Aerial crown-view tile of a tropical tree (Barro Colorado Island, Panama), acquired 20240611:
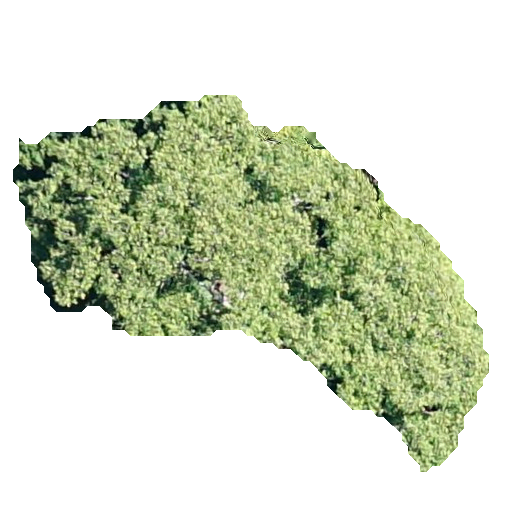
Species: Dipteryx oleifera
GBIF accepted scientific name: Dipteryx oleifera
Crown area: 148.417 m²